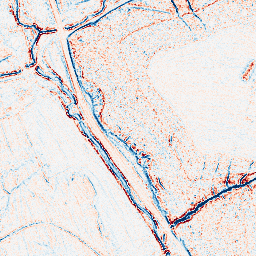
Category: edge_preserving
Decomposition family: bilateral
Decomposition parameters: d: 5
sigma_color: 50
sigma_space: 25
Upsampling method: cubic_mitchell
Upsampling parameters: scale: 8
Upsampling scale: 8